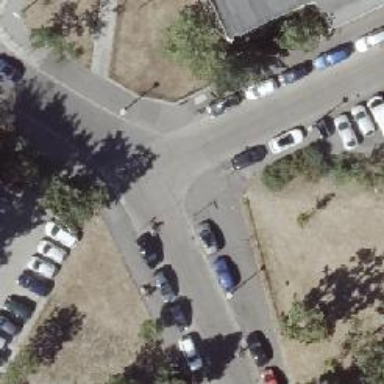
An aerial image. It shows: There is parking obstacle present in the area.